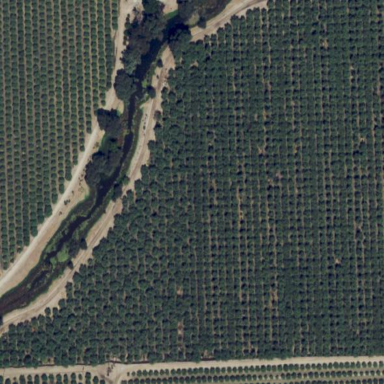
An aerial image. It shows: Orchard.